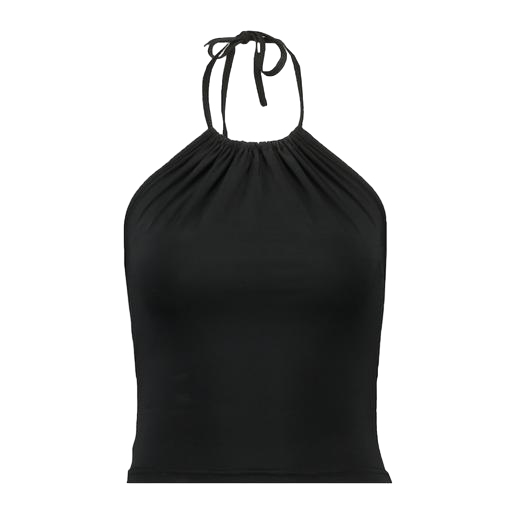
black open-back halterneck top, black halterneck, black halter top, white background